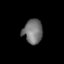
Tissue: lung
Cell type: Endothelial cells
Senescence score: 0.5778
Nuclear area (px): 462
Mean DAPI intensity: 114.734